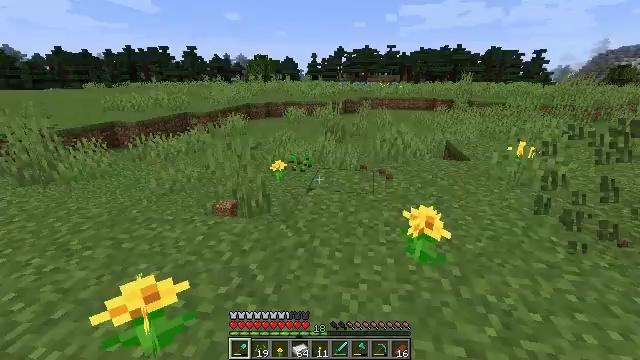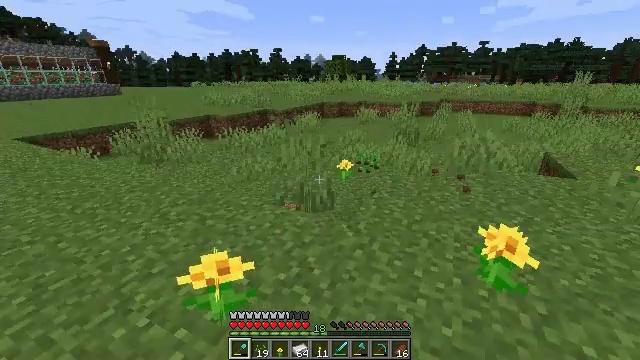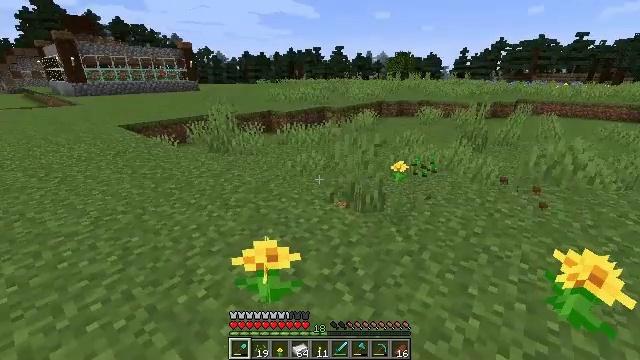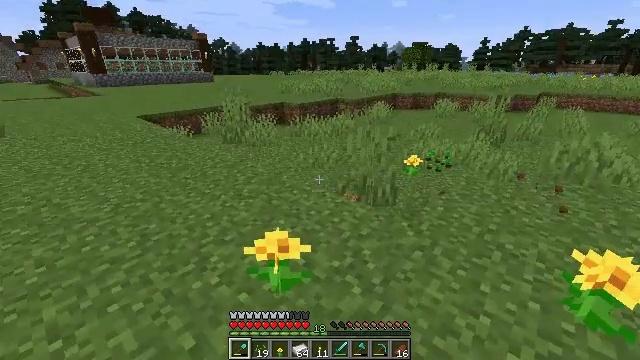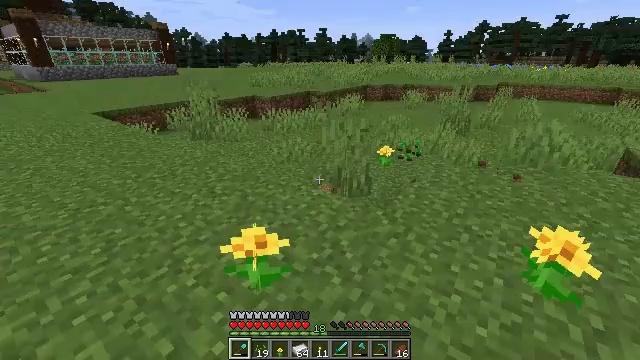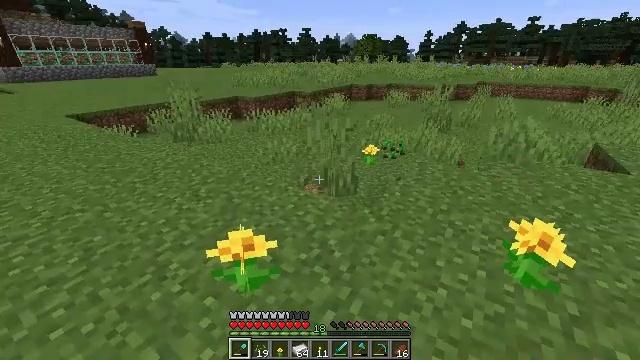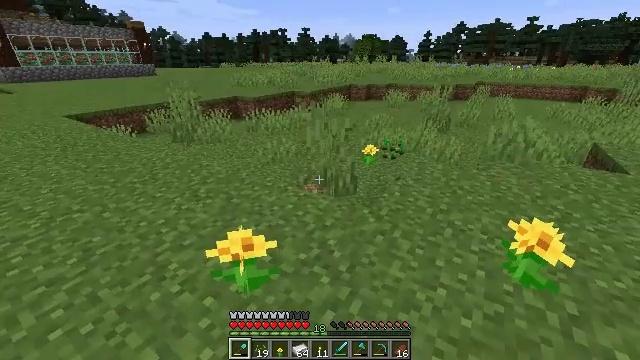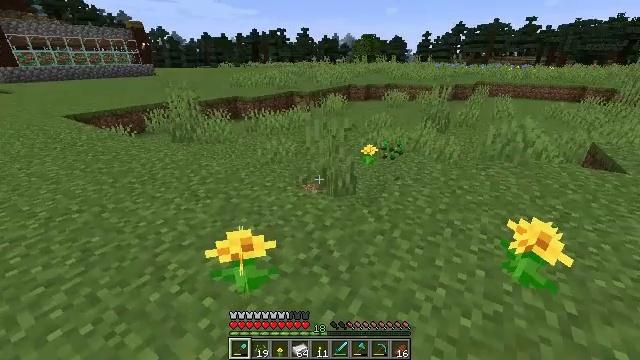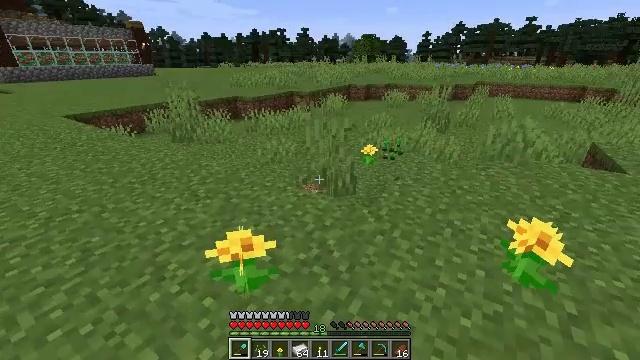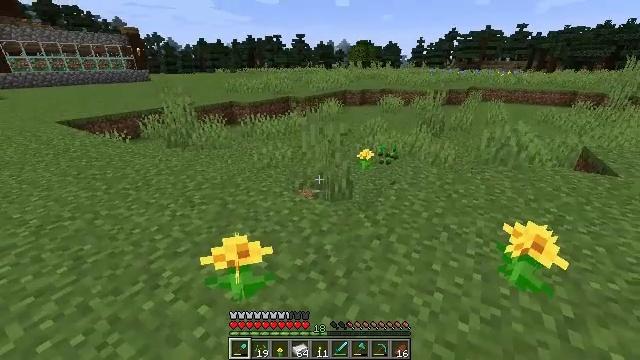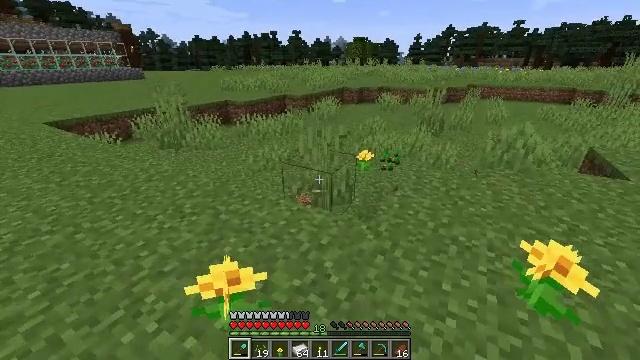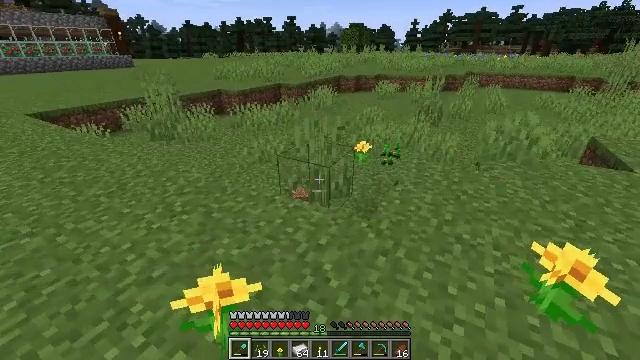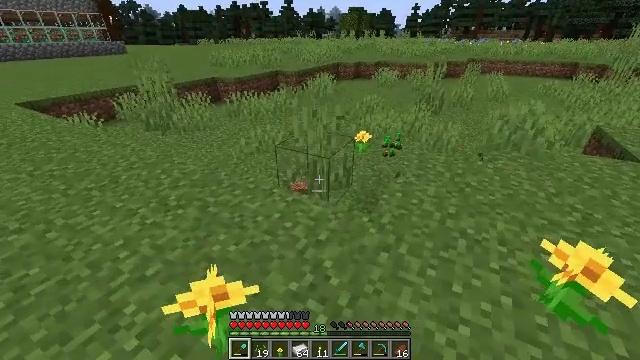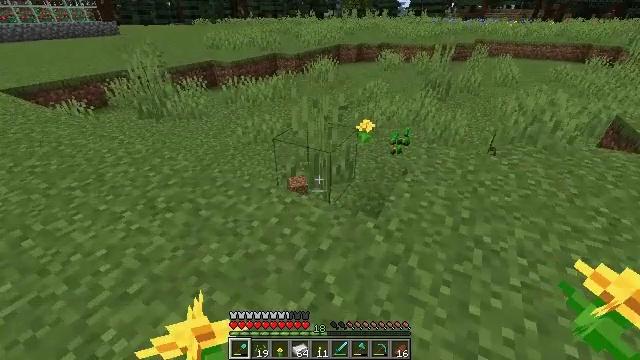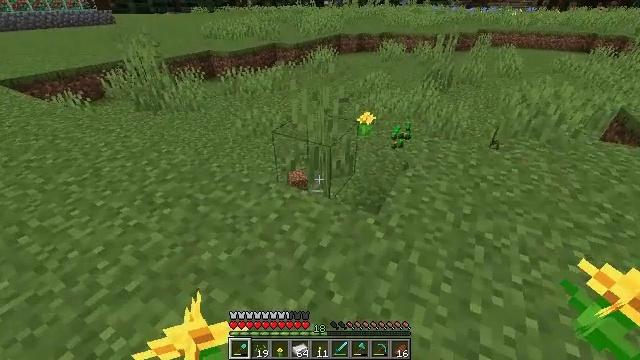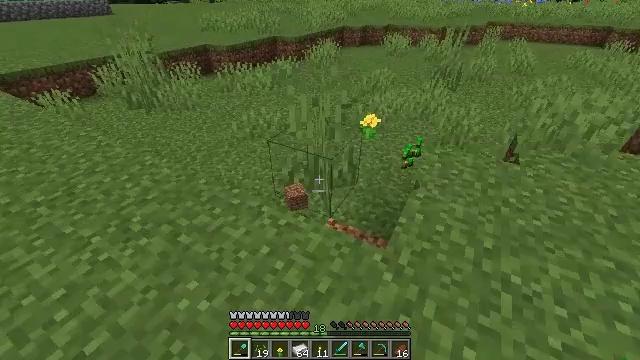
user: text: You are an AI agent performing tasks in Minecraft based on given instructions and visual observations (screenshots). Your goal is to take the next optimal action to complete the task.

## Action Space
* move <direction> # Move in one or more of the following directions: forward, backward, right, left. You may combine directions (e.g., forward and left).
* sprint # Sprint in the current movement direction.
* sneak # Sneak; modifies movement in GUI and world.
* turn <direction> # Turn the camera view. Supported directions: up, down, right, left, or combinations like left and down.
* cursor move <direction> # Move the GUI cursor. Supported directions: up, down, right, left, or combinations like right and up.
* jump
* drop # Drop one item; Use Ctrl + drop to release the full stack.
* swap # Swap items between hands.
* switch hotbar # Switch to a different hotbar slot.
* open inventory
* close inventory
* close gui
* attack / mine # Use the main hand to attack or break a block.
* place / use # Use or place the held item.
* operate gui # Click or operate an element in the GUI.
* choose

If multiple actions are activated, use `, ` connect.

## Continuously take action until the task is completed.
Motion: motion action
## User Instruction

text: Clear away tall grass.
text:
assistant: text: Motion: turn left, attack / mine
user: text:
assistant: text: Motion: turn left
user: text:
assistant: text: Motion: turn left and down
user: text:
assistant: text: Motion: turn right and down
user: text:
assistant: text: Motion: turn right
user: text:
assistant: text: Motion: no_op
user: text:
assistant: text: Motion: no_op
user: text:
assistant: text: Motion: no_op
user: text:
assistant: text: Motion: move forward, turn up
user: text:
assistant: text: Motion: move forward
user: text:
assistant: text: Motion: move forward, turn down
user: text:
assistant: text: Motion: move forward, turn down
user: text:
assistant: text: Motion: move forward, turn down
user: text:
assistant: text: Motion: move forward, turn down
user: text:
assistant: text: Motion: move forward, turn down
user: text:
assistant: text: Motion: move forward, turn left and down, attack / mine
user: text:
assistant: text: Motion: turn down, attack / mine
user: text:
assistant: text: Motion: attack / mine
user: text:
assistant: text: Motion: no_op
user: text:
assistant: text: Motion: turn up
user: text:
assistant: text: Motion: no_op